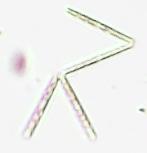
Label: Thalassionema